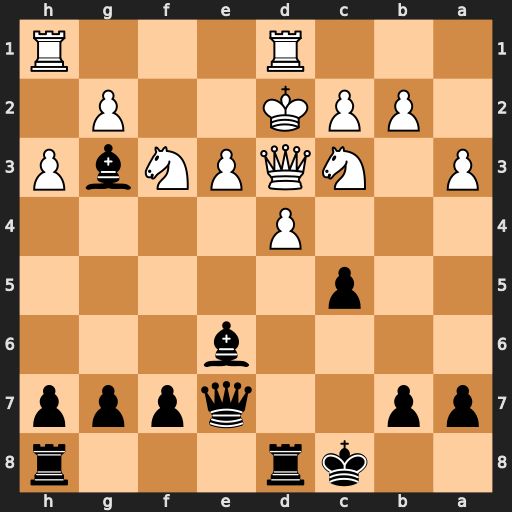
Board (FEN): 2kr3r/pp2qppp/4b3/2p5/3P4/P1NQPNbP/1PPK2P1/3R3R
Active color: b
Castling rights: -
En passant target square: -
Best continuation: cxd4 Nxd4 Rxd4 Qxd4 Rd8 Kc1 Rxd4